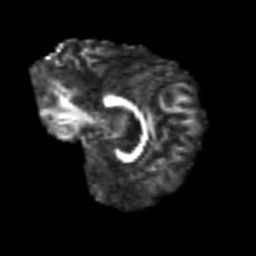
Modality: FA
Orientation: sagittal
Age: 40
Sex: female
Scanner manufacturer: siemens
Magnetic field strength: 3 T
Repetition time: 6.1 s
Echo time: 0.101 s